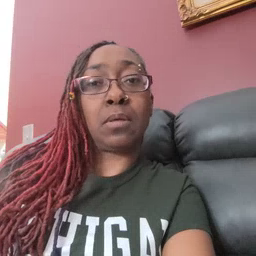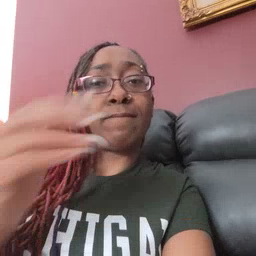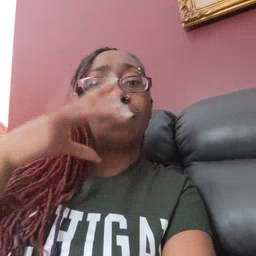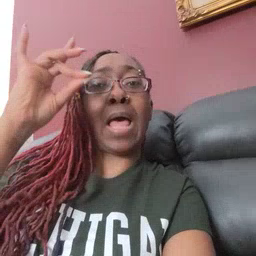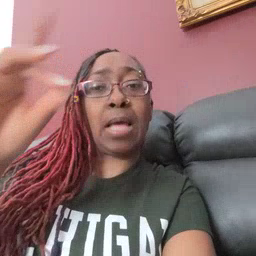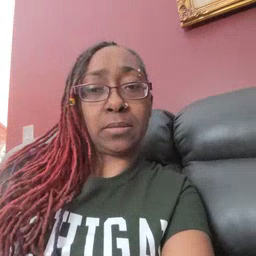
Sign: find